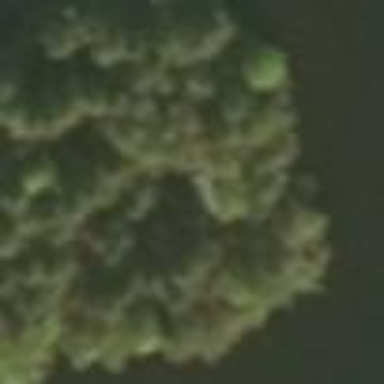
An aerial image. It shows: Island.